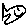
Label: fish